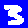
Digit: 3